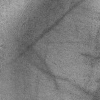
Atmospheric dust classification: not_dusty